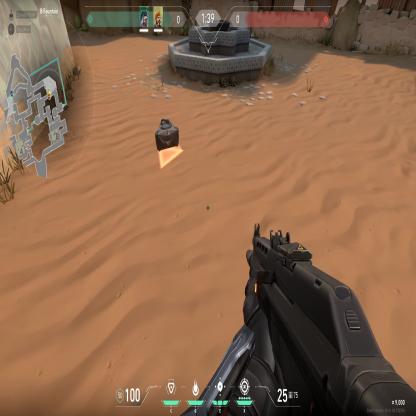
Label: dropped spike